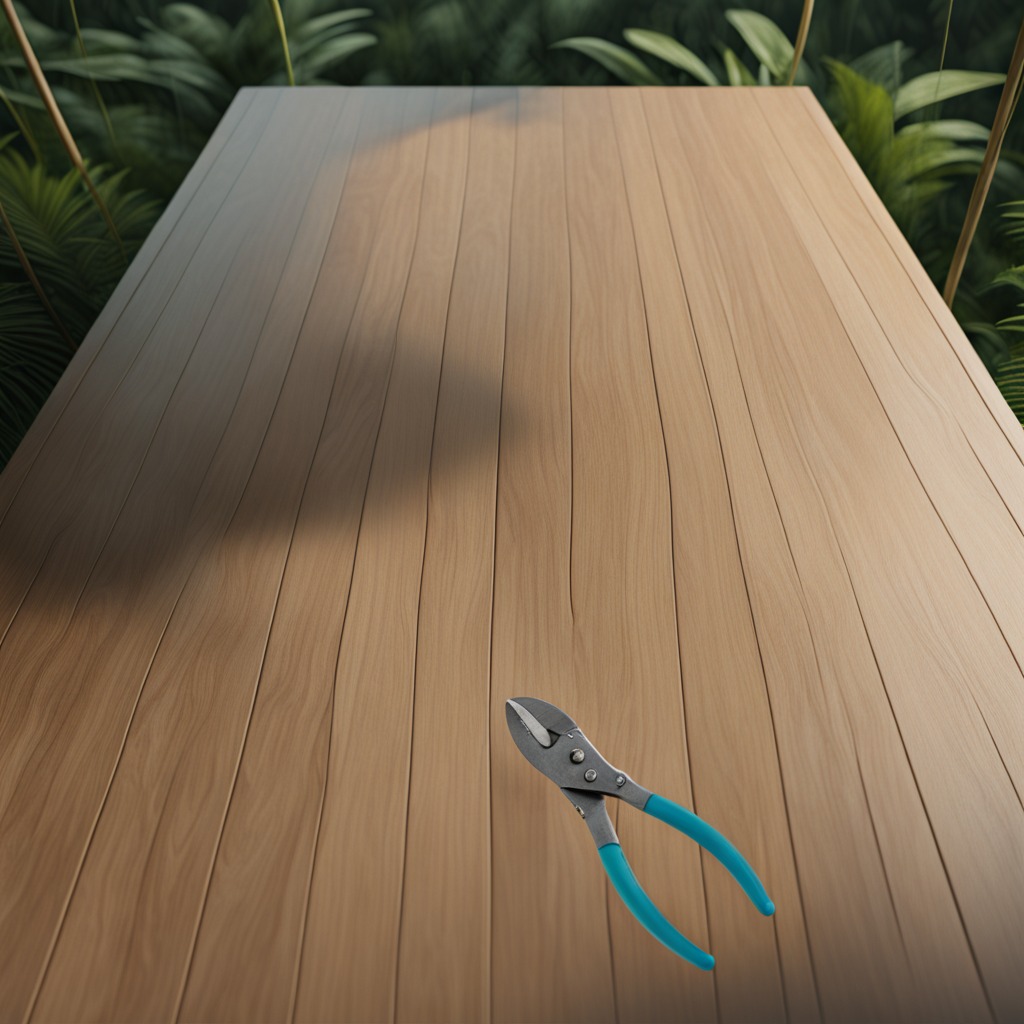
A plier is lying on the wooden table inside a jungle field workshop tent humid ambient light worn but